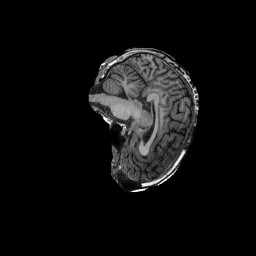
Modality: T1w
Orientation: sagittal
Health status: ill
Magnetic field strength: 3 T